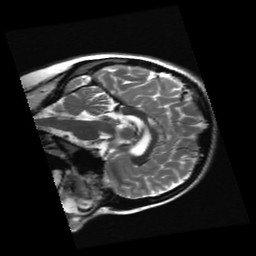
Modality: T2w
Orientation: sagittal
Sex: female
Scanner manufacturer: ge
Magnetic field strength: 3 T
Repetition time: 5 s
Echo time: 0.1012 s